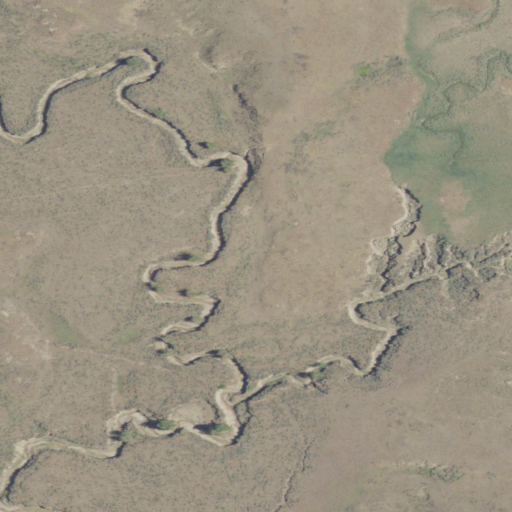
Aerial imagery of valley in Montana named Kenney Coulee containing shrub and grassland